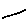
Label: line